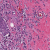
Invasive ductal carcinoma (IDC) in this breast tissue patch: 1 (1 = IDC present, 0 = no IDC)